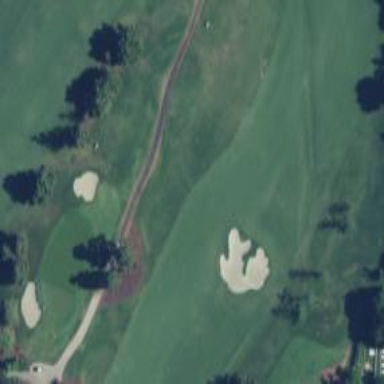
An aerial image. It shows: Path designated for golf carts.